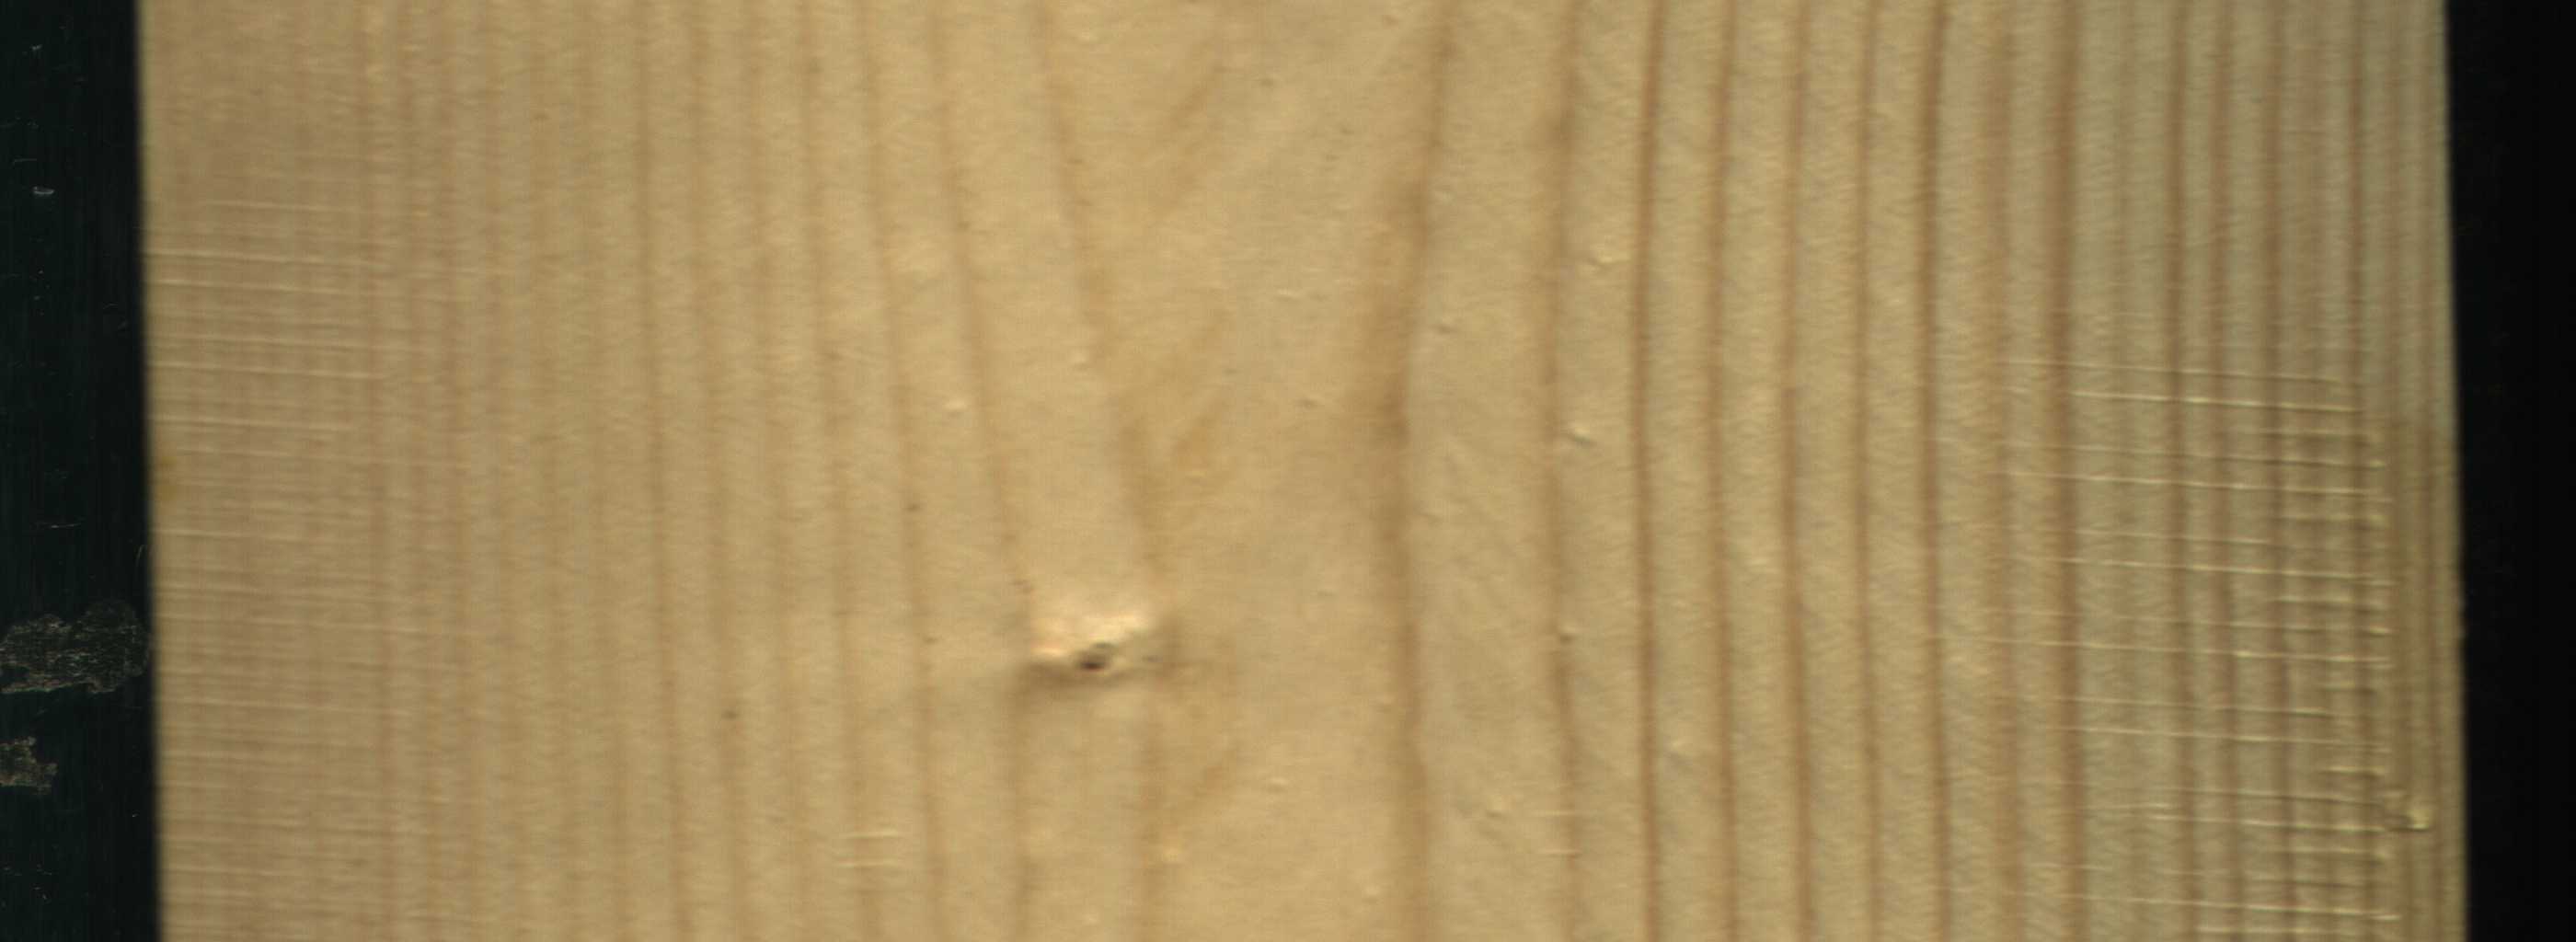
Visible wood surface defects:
Live_Knot